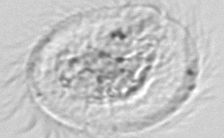
Label: Pleuronema